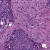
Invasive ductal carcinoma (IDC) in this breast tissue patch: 1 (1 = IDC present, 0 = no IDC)